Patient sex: M
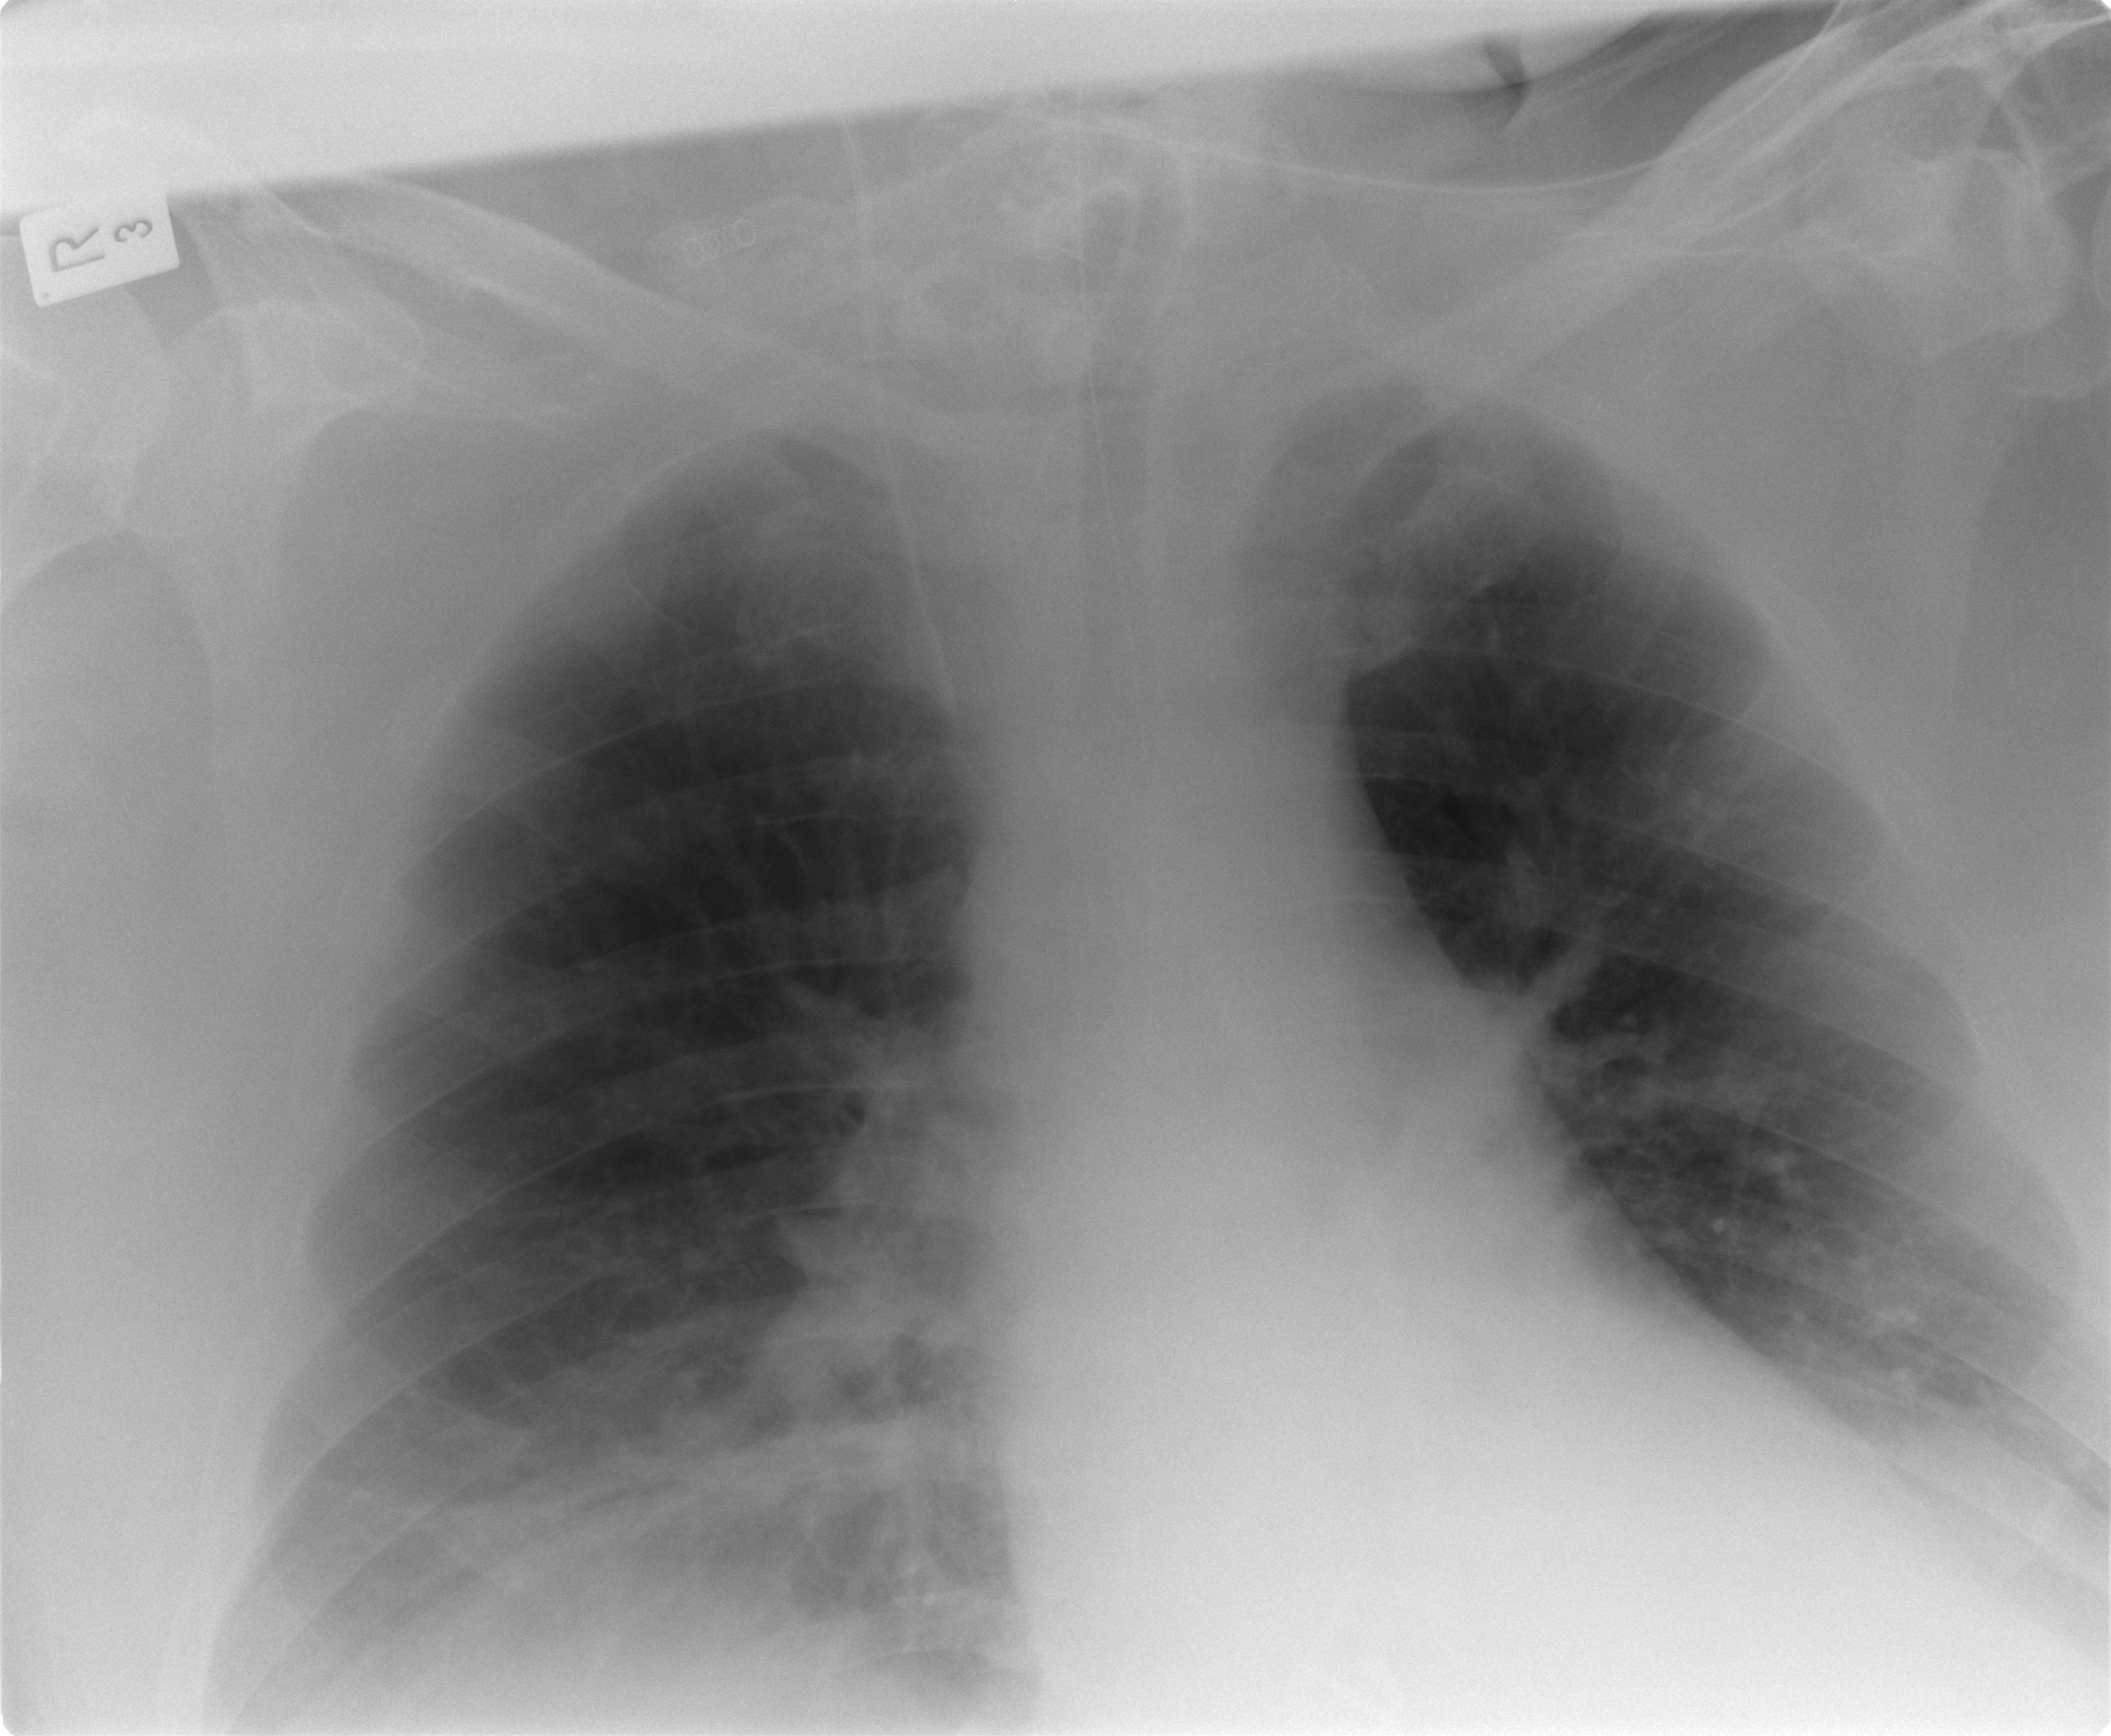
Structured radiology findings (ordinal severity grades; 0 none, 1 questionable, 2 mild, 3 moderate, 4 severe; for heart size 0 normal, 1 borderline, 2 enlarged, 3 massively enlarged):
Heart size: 2
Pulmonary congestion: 2
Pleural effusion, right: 2
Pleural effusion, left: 1
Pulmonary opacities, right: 1
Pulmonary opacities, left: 1
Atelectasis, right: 2
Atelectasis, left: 2